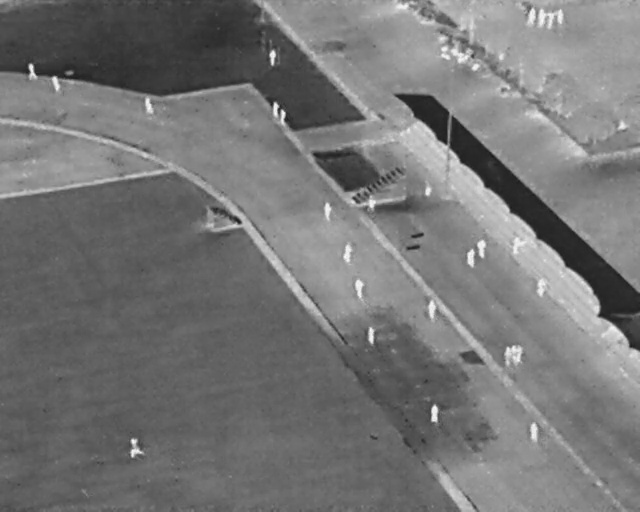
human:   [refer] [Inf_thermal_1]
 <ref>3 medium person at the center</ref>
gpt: <box>[[52, 48, 56, 50, 2], [65, 59, 69, 61, 2], [54, 55, 57, 57, 2]]</box>

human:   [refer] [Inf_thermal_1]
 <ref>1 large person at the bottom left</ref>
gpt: <box>[[19, 85, 23, 89, 2]]</box>

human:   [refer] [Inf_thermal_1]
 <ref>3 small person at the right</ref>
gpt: <box>[[79, 68, 82, 69, 2], [78, 68, 81, 70, 2], [77, 68, 80, 70, 2]]</box>

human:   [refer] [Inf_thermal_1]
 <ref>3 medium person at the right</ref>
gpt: <box>[[72, 49, 75, 51, 2], [73, 47, 76, 49, 2], [82, 55, 86, 57, 2]]</box>

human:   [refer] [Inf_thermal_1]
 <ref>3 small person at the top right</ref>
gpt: <box>[[83, 2, 86, 4, 2], [84, 3, 87, 4, 2], [86, 2, 88, 4, 2]]</box>